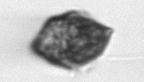
Label: Kryptoperidinium_triquetrum